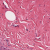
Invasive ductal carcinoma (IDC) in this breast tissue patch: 0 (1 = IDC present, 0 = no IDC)